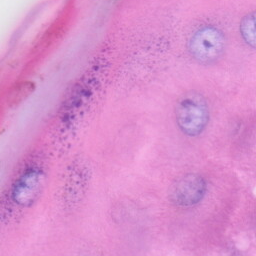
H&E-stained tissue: Skin